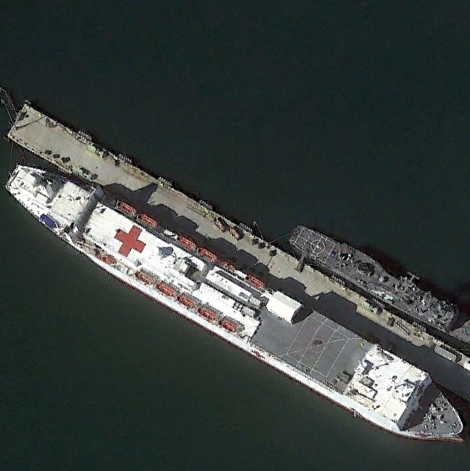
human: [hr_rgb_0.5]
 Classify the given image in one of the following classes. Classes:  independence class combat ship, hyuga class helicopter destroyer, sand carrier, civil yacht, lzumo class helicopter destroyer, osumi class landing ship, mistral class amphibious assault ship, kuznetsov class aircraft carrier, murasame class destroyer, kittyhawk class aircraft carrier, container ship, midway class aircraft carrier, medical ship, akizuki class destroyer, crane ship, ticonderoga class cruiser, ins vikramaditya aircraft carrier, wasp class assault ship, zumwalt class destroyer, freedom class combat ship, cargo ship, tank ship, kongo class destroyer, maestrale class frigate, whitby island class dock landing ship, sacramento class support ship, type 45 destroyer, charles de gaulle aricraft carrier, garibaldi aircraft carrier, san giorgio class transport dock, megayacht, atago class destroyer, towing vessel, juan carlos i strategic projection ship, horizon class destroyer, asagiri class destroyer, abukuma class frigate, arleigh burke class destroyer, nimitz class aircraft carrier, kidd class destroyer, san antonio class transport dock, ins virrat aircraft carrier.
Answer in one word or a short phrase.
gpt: Medical ship